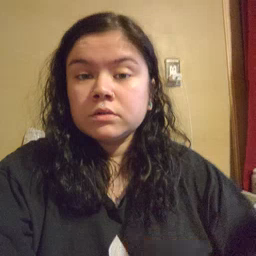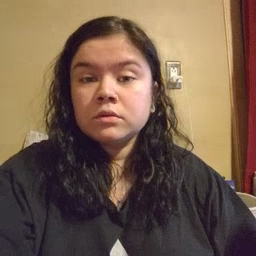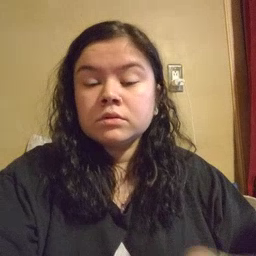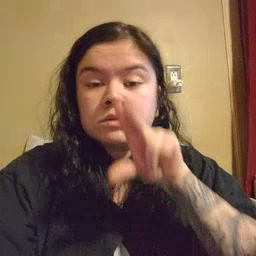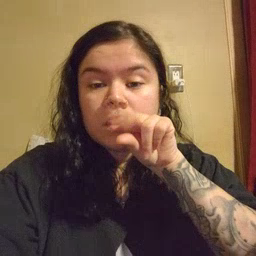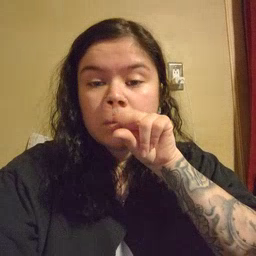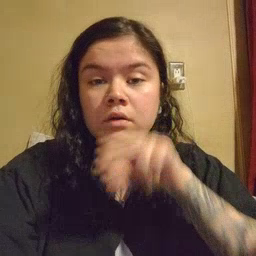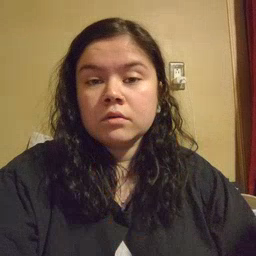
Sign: duck